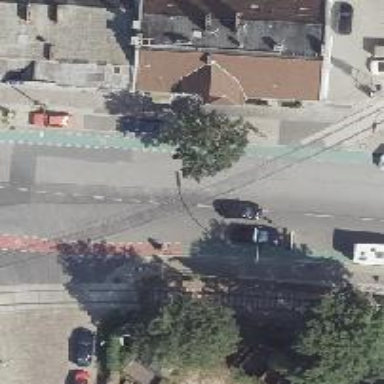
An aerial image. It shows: Level crossing with lights for railway. There are bicycle tracks indicating potential hazard.